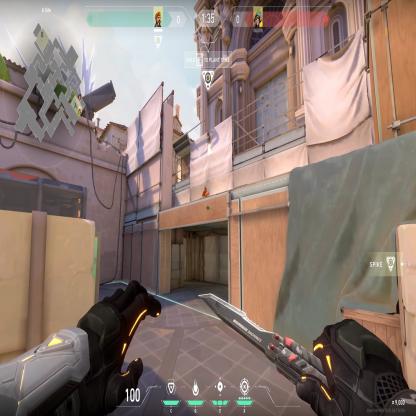
Label: enemy